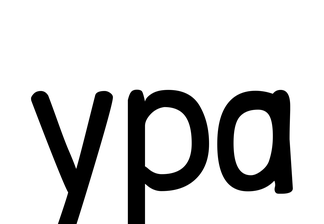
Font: PatrickHand-Regular